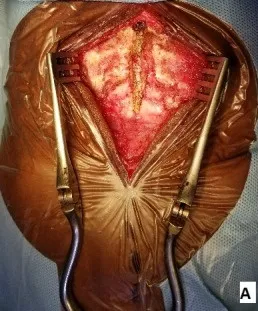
Intraoperative view of the reconstruction steps. Dissection of the anterioperiostem of the sternal bars which will be pulled medially and
posteriorly.
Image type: medical_photograph (other_medical_photograph)